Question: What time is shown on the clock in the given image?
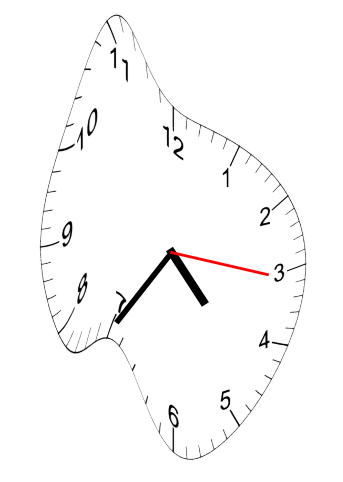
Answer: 04:35:16